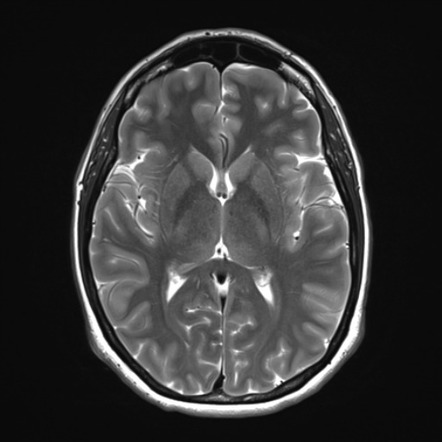
Label: notumor